Interaction volume radius: 5 \u00c5
Interaction volume height: 10 \u00c5
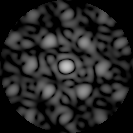
Disorder parameter: 0.4701